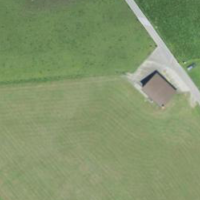
EUNIS habitat code: 25
Species observed at this site:
Milvus milvus